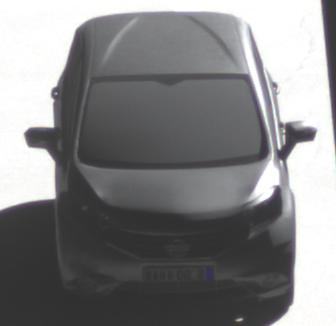
Make: Nissan
Model: Note 1.2
Detailed model: Note (E12) (10/13 - 12/16)
Model produced from: 2013/10
Model produced until: 2015/09
Doors: 5
Color: gray
Road condition: dry road
Daytime: morning or afternoon
Contrast: high contrast